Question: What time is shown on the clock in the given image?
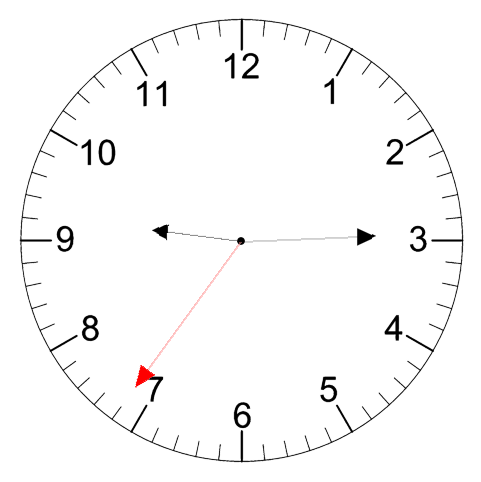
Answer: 09:14:36